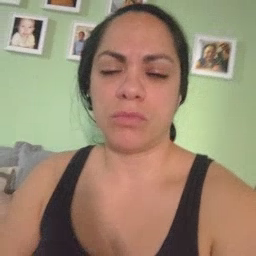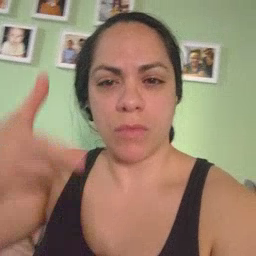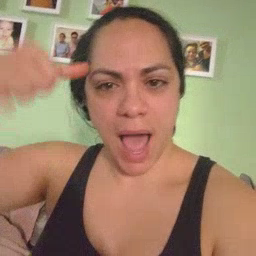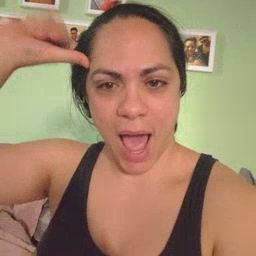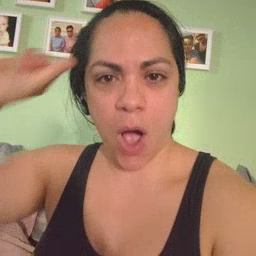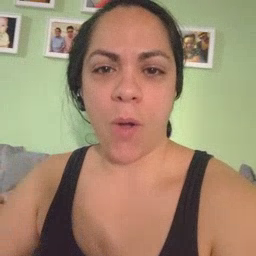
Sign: cow